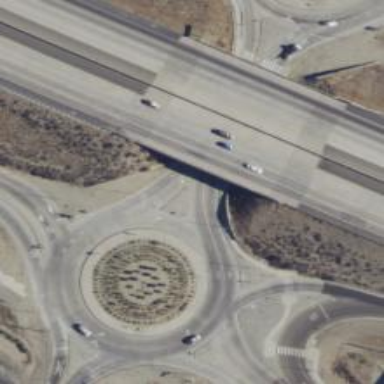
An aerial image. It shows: Secondary road around roundabout.